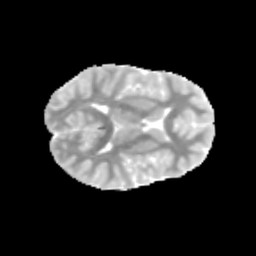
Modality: MD
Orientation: axial
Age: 10
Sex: female
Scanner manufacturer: siemens
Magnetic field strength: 3 T
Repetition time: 3.8 s
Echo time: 0.07 s